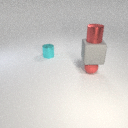
small red rubber sphere to the right of small cyan metal cylinder